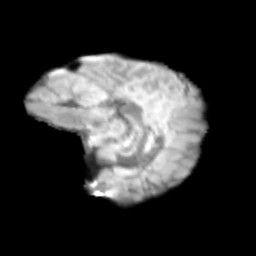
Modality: T2w
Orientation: sagittal
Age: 11
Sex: male
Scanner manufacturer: siemens
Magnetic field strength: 3 T
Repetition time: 3.8 s
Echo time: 0.07 s